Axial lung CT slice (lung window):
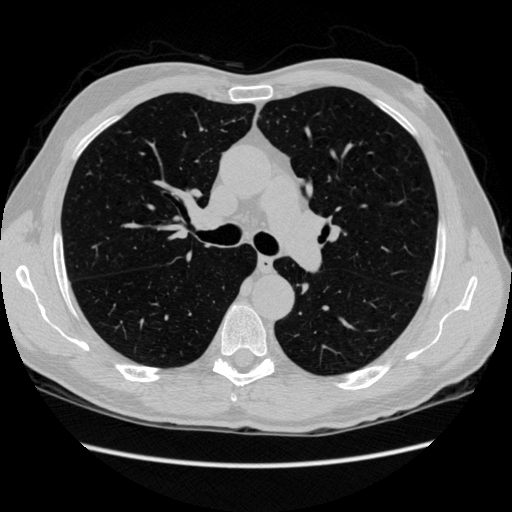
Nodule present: no